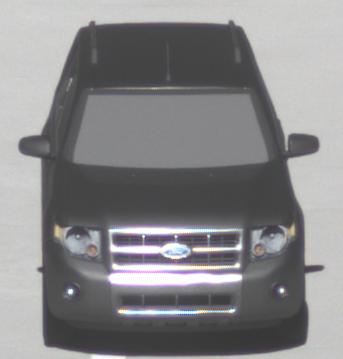
Make: Ford
Model: Escape Hybrid
Detailed model: -
Model produced from: 2004
Model produced until: 2012
Doors: 5
Color: gray
Road condition: dry road
Daytime: morning or afternoon
Contrast: high contrast